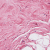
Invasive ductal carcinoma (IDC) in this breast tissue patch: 0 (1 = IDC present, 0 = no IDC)